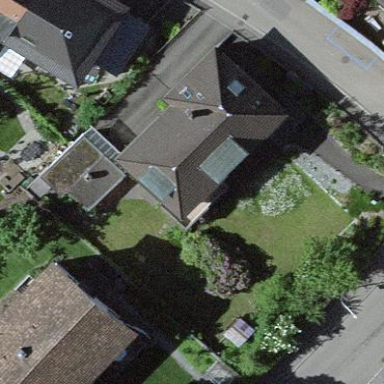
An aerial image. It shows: Hipped-roof building with apartments.